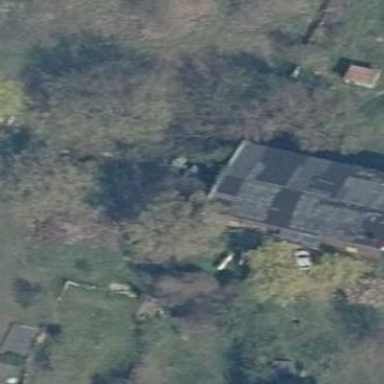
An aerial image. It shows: Barn that serves as arts centre.